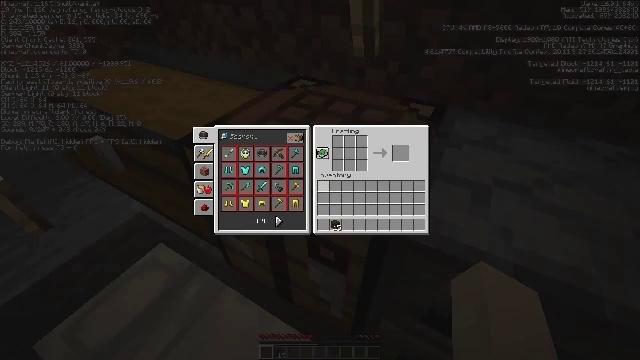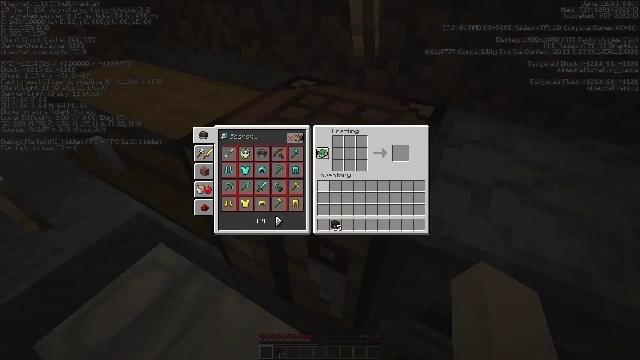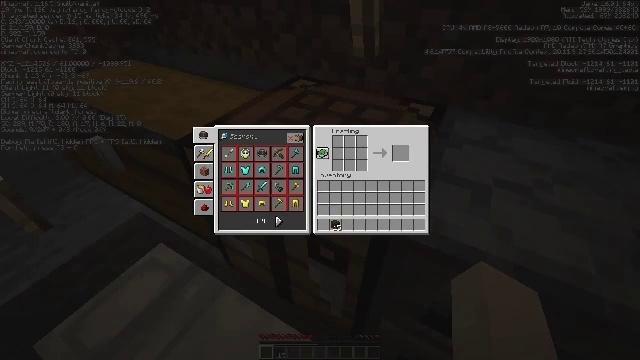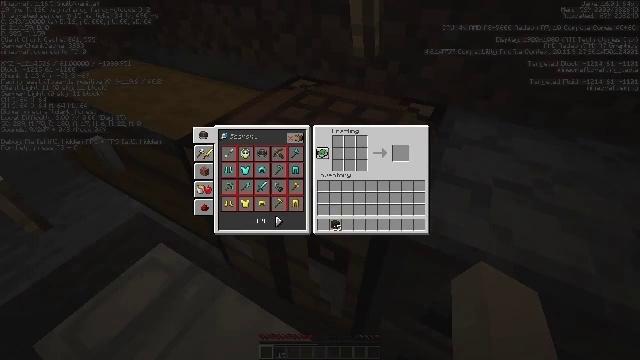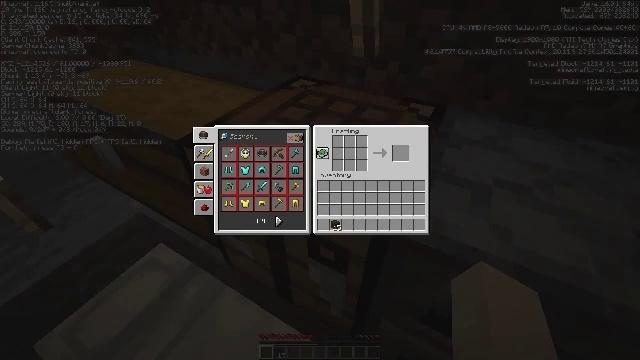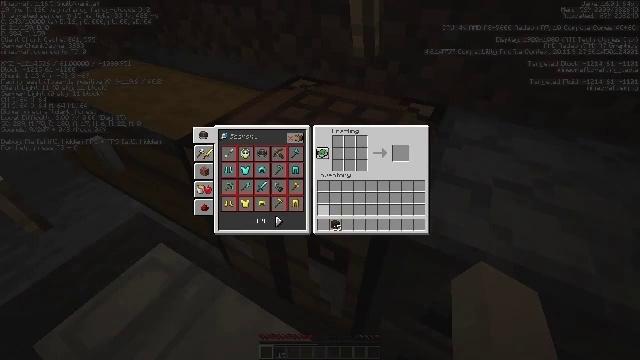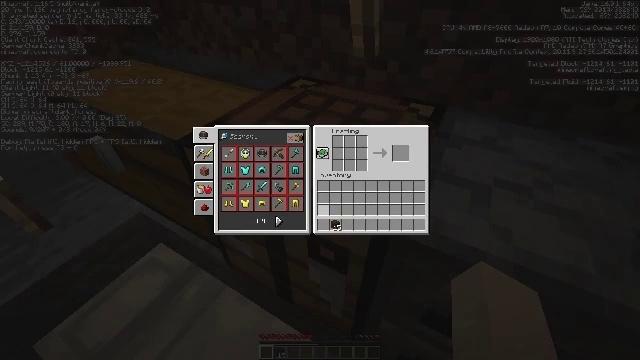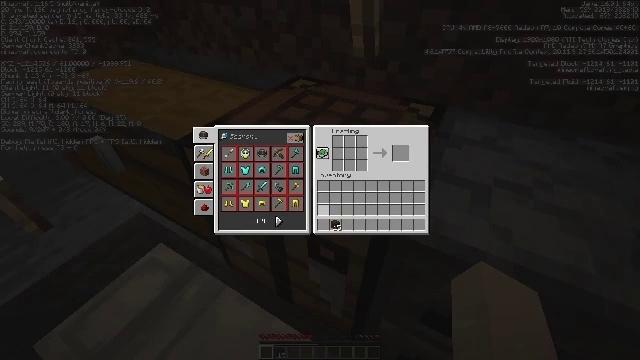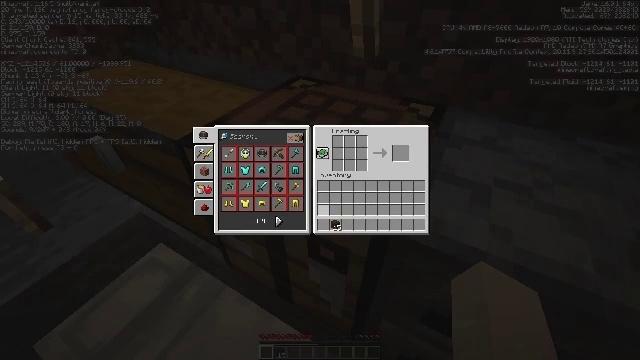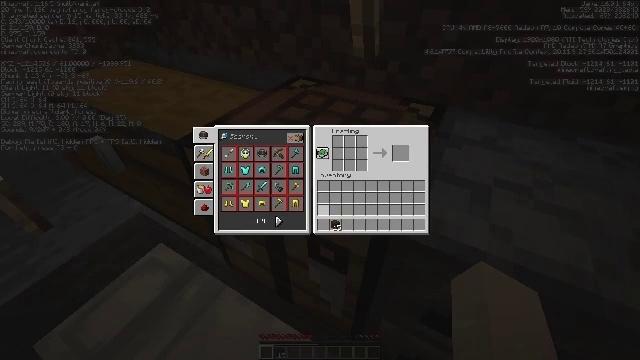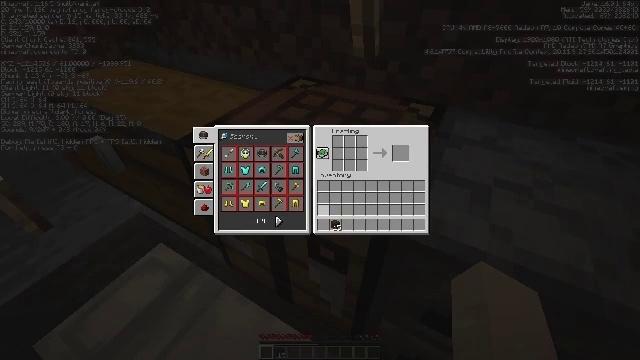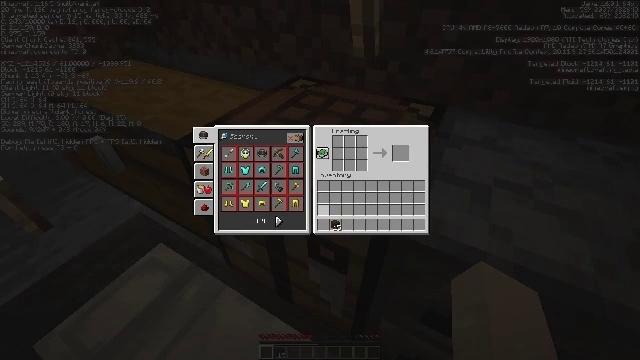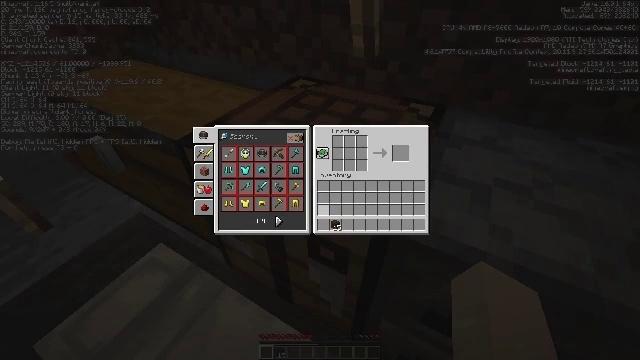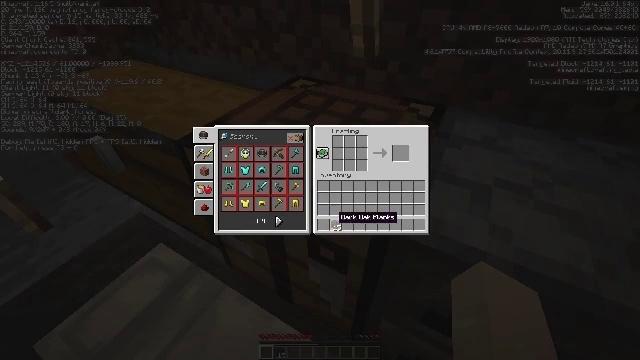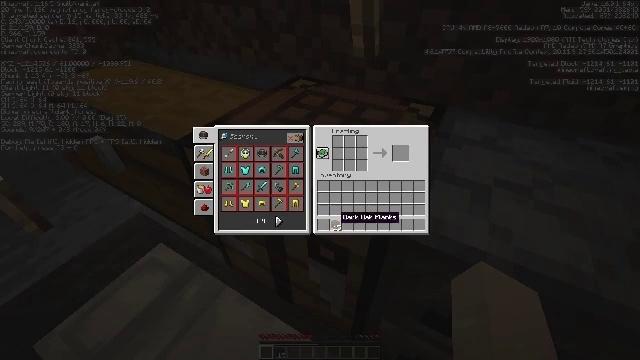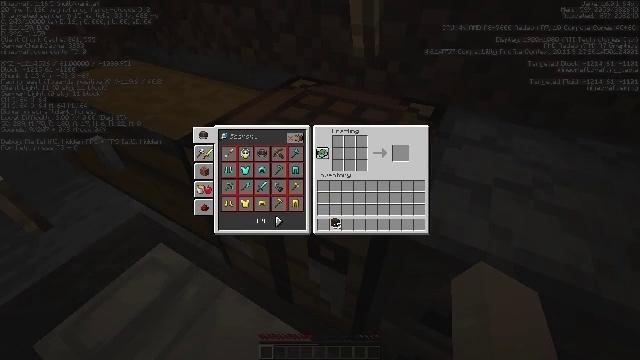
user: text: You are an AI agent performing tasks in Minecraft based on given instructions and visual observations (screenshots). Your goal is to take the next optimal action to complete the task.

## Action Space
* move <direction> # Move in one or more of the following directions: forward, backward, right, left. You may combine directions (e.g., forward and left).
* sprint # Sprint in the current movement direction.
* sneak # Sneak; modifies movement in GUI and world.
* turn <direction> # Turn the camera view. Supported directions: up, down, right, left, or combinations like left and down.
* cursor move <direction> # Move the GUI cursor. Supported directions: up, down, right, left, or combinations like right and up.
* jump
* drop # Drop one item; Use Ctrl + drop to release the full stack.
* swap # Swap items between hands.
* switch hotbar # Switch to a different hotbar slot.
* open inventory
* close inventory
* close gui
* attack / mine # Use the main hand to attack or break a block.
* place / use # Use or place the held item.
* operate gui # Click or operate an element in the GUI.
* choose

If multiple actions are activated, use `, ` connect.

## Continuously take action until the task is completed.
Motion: motion action
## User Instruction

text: Craft multiple dark oak slabs using dark oak planks.
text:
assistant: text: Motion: no_op
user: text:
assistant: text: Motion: turn left and down
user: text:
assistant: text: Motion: no_op
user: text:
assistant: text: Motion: turn down
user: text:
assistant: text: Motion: turn right and down
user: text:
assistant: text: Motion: no_op
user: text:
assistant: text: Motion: no_op
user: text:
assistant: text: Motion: no_op
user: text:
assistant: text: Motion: no_op
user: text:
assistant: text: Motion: no_op
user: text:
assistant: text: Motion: no_op
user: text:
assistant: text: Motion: no_op
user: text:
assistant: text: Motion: turn right and down
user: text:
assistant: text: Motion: no_op
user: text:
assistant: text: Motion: attack / mine
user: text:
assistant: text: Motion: attack / mine
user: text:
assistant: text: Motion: attack / mine
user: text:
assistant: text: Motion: turn right and up, attack / mine
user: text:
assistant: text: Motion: turn right and up
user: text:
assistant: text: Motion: turn up
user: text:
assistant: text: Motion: no_op
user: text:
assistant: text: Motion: no_op
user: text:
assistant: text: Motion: no_op
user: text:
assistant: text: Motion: no_op
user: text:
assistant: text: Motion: no_op
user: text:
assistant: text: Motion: no_op
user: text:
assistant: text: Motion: no_op
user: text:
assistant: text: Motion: no_op
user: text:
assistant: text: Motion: no_op
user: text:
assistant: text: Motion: no_op